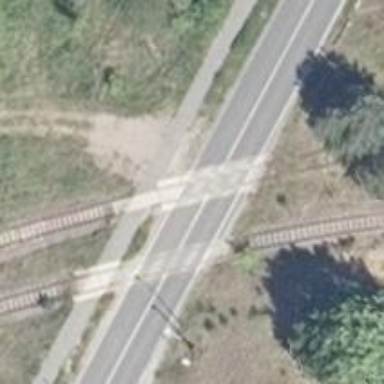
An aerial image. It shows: Level crossing along the railway.